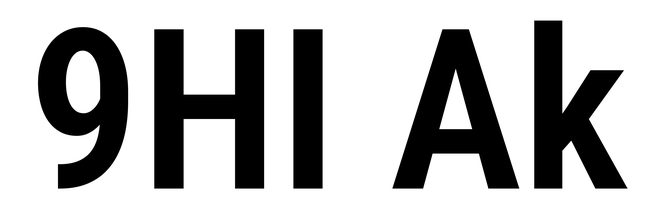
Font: Roboto_Condensed_SemiBold